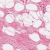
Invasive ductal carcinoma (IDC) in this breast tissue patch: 0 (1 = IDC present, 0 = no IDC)